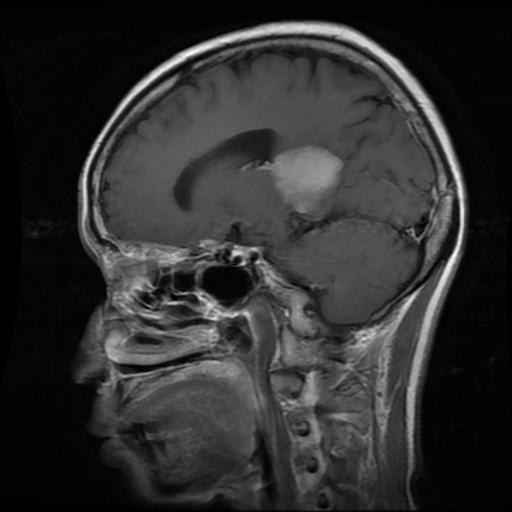
Label: meningioma